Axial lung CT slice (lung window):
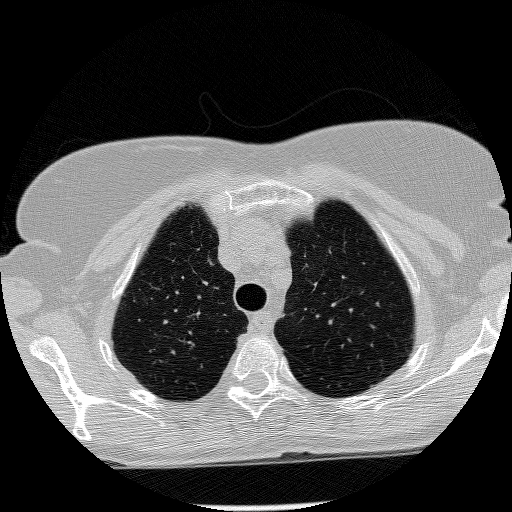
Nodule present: no